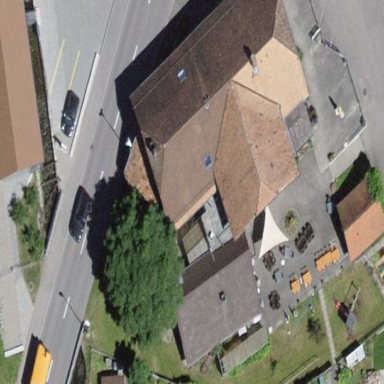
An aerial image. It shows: Restaurant building.